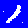
Digit: 1